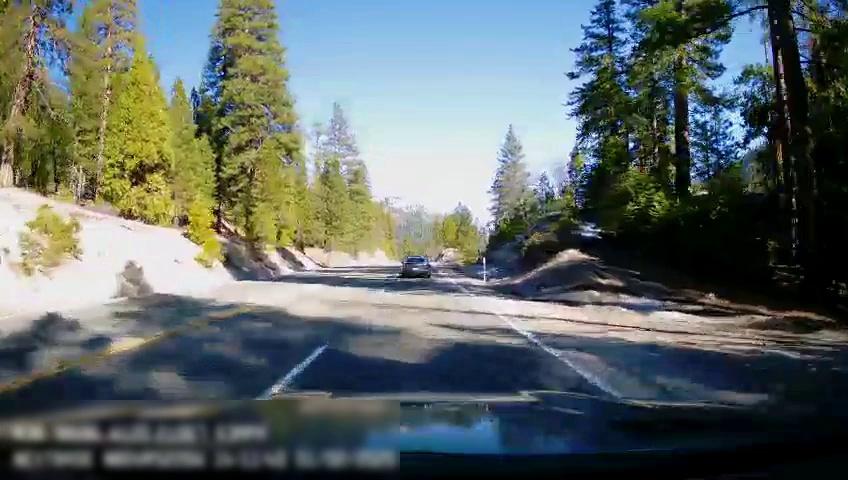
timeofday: Day
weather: Sunny
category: Drivable Space
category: Vehicles | Car
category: Lanes | Opposite Lane
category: Lanes | Current Lane
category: Lanes | Current Lane
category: Lanes | Opposite Lane
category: Lanes | Current Lane